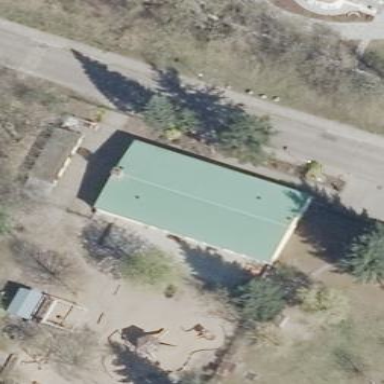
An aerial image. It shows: Gabled kindergarten building with Eternit roof.